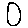
Label: circle